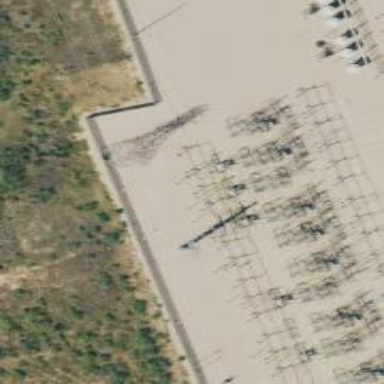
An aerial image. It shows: Switch for power supply.